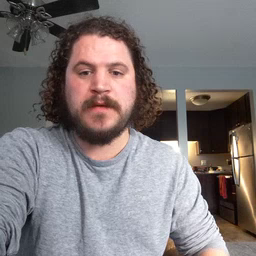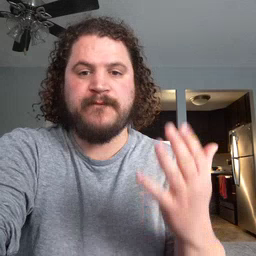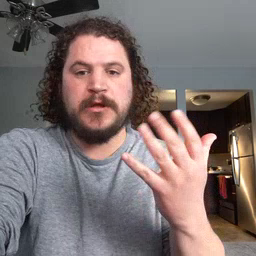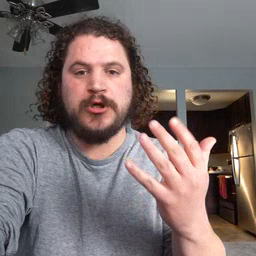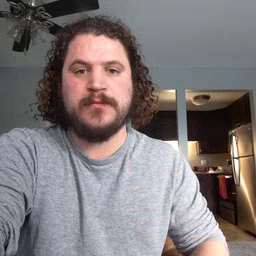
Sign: finger